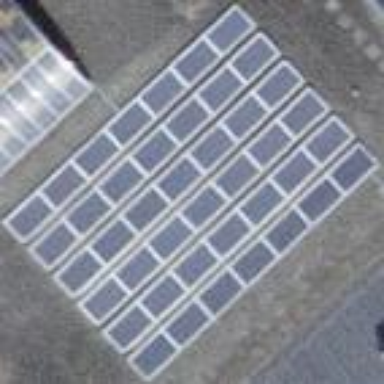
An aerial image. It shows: Solar photovoltaic panel generator.